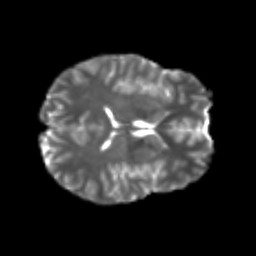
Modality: T2w
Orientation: axial
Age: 25
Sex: male
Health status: healthy
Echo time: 0.074 s